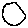
Label: circle